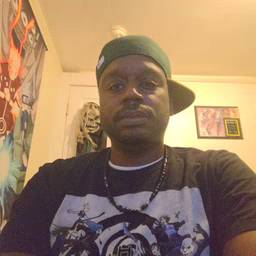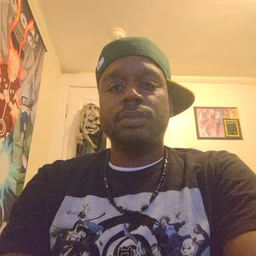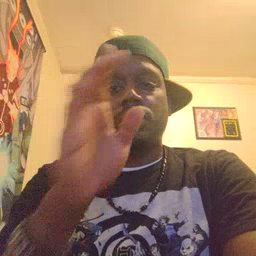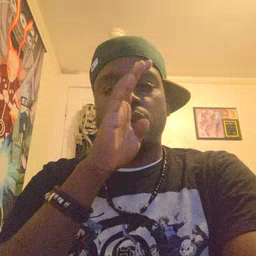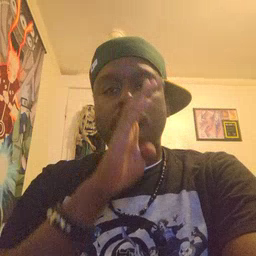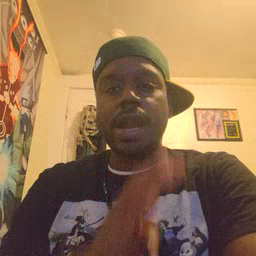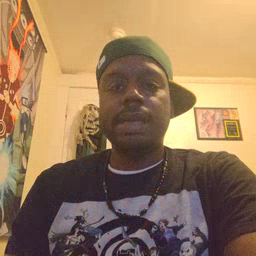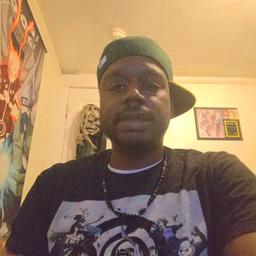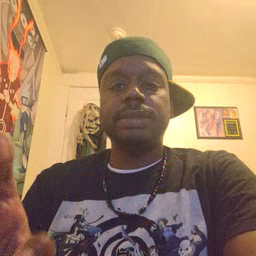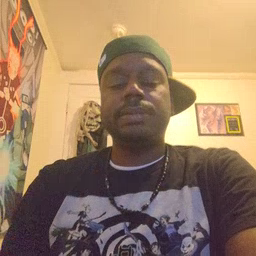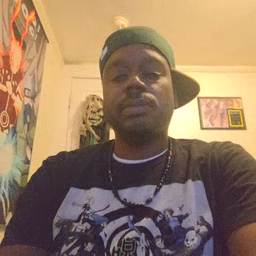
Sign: quiet